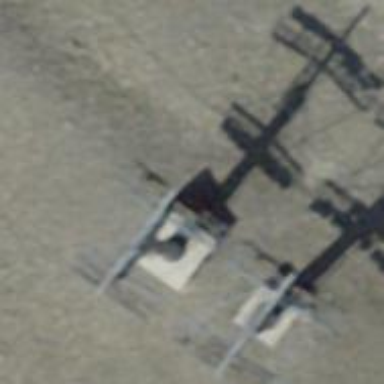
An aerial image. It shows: Pylon for aerialway.